Interaction volume radius: 10 \u00c5
Interaction volume height: 25 \u00c5
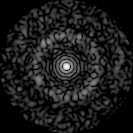
Disorder parameter: 0.8286